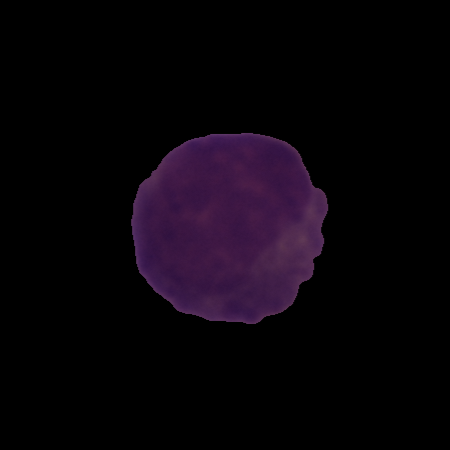
Label: healthy